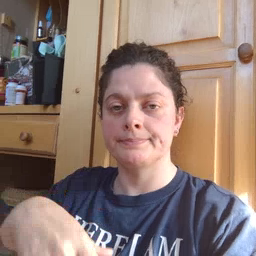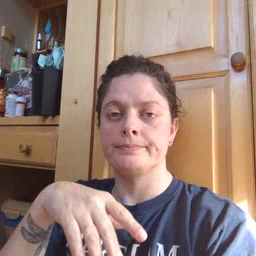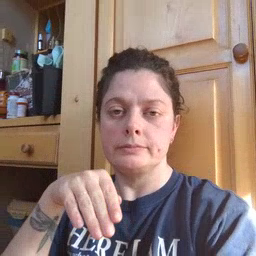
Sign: into